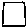
Label: square